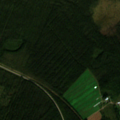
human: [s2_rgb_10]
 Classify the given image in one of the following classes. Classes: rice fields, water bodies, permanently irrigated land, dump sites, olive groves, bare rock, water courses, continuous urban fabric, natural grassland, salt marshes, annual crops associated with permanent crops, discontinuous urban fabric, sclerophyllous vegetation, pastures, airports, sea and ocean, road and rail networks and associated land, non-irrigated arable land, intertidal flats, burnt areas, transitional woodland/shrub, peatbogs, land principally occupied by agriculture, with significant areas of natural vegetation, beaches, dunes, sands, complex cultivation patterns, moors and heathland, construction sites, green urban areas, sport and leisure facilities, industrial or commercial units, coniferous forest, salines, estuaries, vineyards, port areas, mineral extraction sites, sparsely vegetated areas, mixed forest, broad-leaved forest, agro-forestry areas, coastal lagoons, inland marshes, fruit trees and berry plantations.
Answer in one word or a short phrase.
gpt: coniferous forest, mixed forest